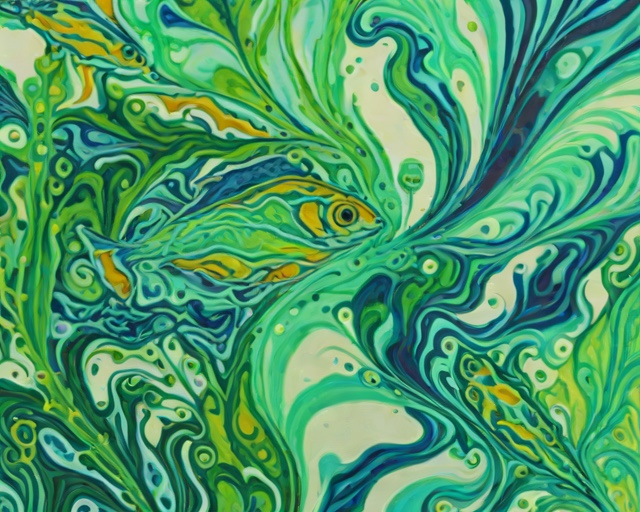
Category: Pets